Question: I got an exception "cannot implicitly convert type 'Microsoft.SolverFoundation.Services.Term' to 'bool'" at the code below, how should I solve it?
'''
Term a=null;
if(a==null)//<--this line exception
{
}
'''
Below is the snap shot

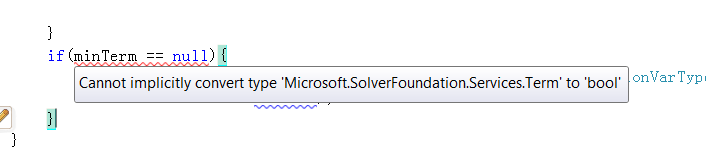
Answer: The problem is that the 'Term' class overrides the equality operator in a way that it doesn't return bool but another 'Term' instead: <URL>
I am not sure why they would do something like this, because it goes against any advice on overriding operators...
To fix your problem, use this code instead:
'''
if(ReferenceEquals(a, null))
'''